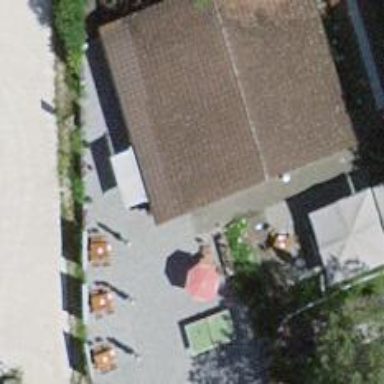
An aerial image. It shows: Restaurant.